Question: I am working on an in memory database completely written in Java. We have an input source which feeds the system with the data, this is the Extraction/Load phase. While running this I noticed the JVM was hanging, the underlying cause was Full GC's getting triggered. The application was then freezing, followed by an OutOfMemory error (GC Overhead Limit Exceeded)
Inspecting the GC logs revealed a lot of garbage collections both young and old.
- - -
1.7.0_13-b20 (64 bit)
- - - - - - - - -
> 0.666: [GC
Desired survivor size 178913280 bytes, new threshold 7 (max 15)
[PSYoungGen: 524289K->4431K(30583488K)] 524289K->4503K(100488576K), <PHONE> secs] [Times: user=0.03 sys=0.00, real=0.01 secs] 0.671: [Full GC (System) [PSYoungGen: 4431K->0K(30583488K)] [ParOldGen: 72K->4096K(69905088K)] 4503K->4096K(100488576K) [PSPermGen: 8852K->8847K(21248K)], <PHONE> secs] [Times: user=0.08 sys=0.00, real=0.09 secs] 12.306: [GC
Desired survivor size 178913280 bytes, new threshold 7 (max 15)
[PSYoungGen: 26214464K->389676K(30583488K)] 26218560K->393868K(100488576K), <PHONE> secs] [Times: user=0.69 sys=0.69, real=0.19 secs] 19.845: [GC
Desired survivor size 178913280 bytes, new threshold 7 (max 15)
[PSYoungGen: 26604140K->4369012K(30583488K)] 26608334K->4539738K(100488576K), 2.<PHONE> secs] [Times: user=12.67 sys=10.64, real=2.07 secs] 31.930: [GC
Desired survivor size 178913280 bytes, new threshold 7 (max 15)
[PSYoungGen: 30583476K->4368998K(30583488K)] 30764447K->5793376K(100488576K), 2.<PHONE> secs] [Times: user=14.32 sys=12.07, real=2.43 secs] 43.950: [GC
Desired survivor size 178913280 bytes, new threshold 7 (max 15)
[PSYoungGen: 30583462K->4369018K(30583488K)] 32008283K->10474103K(100488576K), 3.<PHONE> secs] [Times: user=31.76 sys=10.64, real=3.09 secs] 57.851: [GC
Desired survivor size -954466304 bytes, new threshold 6 (max 15)
[PSYoungGen: 30583482K->4369011K(16019904K)] 36688571K->19053916K(85924992K), 5.<PHONE> secs] [Times: user=45.58 sys=21.95, real=5.06 secs] 67.849: [GC
Desired survivor size -954466304 bytes, new threshold 5 (max 15)
[PSYoungGen: 16019891K->7854065K(23301696K)] 30706222K->22540396K(93206784K), <PHONE> secs] [Times: user=35.38 sys=0.00, real=1.96 secs] 74.940: [GC
Desired survivor size -954466304 bytes, new threshold 4 (max 15)
[PSYoungGen: 19504945K->11650800K(23301696K)] 34191281K->27450594K(93206784K), 3.<PHONE> secs] [Times: user=54.41 sys=1.51, real=3.21 secs] 83.683: [GC
Desired survivor size -954466304 bytes, new threshold 3 (max 15)
[PSYoungGen: 23301680K->11650785K(23301696K)] 39101518K->32434323K(93206784K), 4.<PHONE> secs] [Times: user=65.82 sys=10.30, real=4.81 secs] 93.647: [GC
Desired survivor size -954466304 bytes, new threshold 2 (max 15)
[PSYoungGen: 23301665K->10083445K(23301696K)] 44085203K->35191108K(93206784K), 3.<PHONE> secs] [Times: user=54.77 sys=8.02, real=3.95 secs] 102.406: [GC
Desired survivor size -954466304 bytes, new threshold 1 (max 15)
[PSYoungGen: 21734325K->10417779K(23301696K)] 46841988K->39667600K(93206784K), 4.<PHONE> secs] [Times: user=63.29 sys=9.50, real=4.70 secs] 112.109: [GC
Desired survivor size -954466304 bytes, new threshold 1 (max 15)
[PSYoungGen: 22068659K->5501380K(23301696K)] 51318480K->45289996K(93206784K), 5.<PHONE> secs] [Times: user=51.39 sys=23.81, real=5.65 secs] 122.858: [GC
Desired survivor size -954466304 bytes, new threshold 1 (max 15)
[PSYoungGen: 17152260K->5829244K(23301696K)] 56941300K->51036174K(93206784K), 3.<PHONE> secs] [Times: user=47.49 sys=11.48, real=3.93 secs] 132.599: [GC
Desired survivor size -954466304 bytes, new threshold 1 (max 15)
[PSYoungGen: 17480124K->4411050K(23301696K)] 62703442K->55124929K(93206784K), 3.<PHONE> secs] [Times: user=35.46 sys=10.86, real=3.27 secs] 141.869: [GC
Desired survivor size -954466304 bytes, new threshold 1 (max 15)
[PSYoungGen: 16061930K->5983419K(23301696K)] 66775809K->61080627K(93206784K), 3.<PHONE> secs] [Times: user=38.39 sys=9.45, real=3.17 secs] 149.996: [GC
Desired survivor size -954466304 bytes, new threshold 1 (max 15)
[PSYoungGen: 17634299K->5335607K(23301696K)] 72731507K->65656597K(93206784K), 4.<PHONE> secs] [Times: user=55.41 sys=12.67, real=4.48 secs] 154.473: [Full GC [PSYoungGen: 5335607K->0K(23301696K)] [ParOldGen: 60320990K->29187977K(69905088K)] 65656597K->29187977K(93206784K) [PSPermGen: 53148K->53088K(106560K)], 55.<PHONE> secs] [Times: user=518.19 sys=3.43, real=55.61 secs] 210.083: [GC
Desired survivor size -954466304 bytes, new threshold 1 (max 15)
[PSYoungGen: 1942K->96K(23301696K)] 29189919K->29188073K(93206784K), <PHONE> secs] [Times: user=0.50 sys=0.00, real=0.05 secs] 210.134: [Full GC [PSYoungGen: 96K->0K(23301696K)] [ParOldGen: 29187977K->29187816K(69905088K)] 29188073K->29187816K(93206784K) [PSPermGen: 53088K->53087K(106624K)], 15.<PHONE> secs] [Times: user=236.31 sys=0.19, real=15.51 secs] 239.525: [GC
Desired survivor size -954466304 bytes, new threshold 1 (max 15)
[PSYoungGen: 11650880K->4622965K(23301696K)] 40838696K->33810782K(93206784K), <PHONE> secs] [Times: user=23.01 sys=0.00, real=1.27 secs] 248.572: [GC
Desired survivor size -954466304 bytes, new threshold 1 (max 15)
[PSYoungGen: 16273845K->4009690K(23301696K)] 45461663K->37894227K(93206784K), 2.<PHONE> secs] [Times: user=41.84 sys=0.00, real=2.33 secs] 256.854: [GC
Desired survivor size -954466304 bytes, new threshold 1 (max 15)
[PSYoungGen: 15660570K->5707092K(23301696K)] 49545113K->43643553K(93206784K), 2.<PHONE> secs] [Times: user=46.05 sys=0.00, real=2.56 secs] 265.471: [GC
Desired survivor size -954466304 bytes, new threshold 1 (max 15)
[PSYoungGen: 17357972K->4996932K(23301696K)] 55294440K->48690372K(93206784K), 2.<PHONE> secs] [Times: user=52.21 sys=0.00, real=2.89 secs] 275.795: [GC
Desired survivor size -954466304 bytes, new threshold 1 (max 15)
[PSYoungGen: 16647812K->3781542K(23301696K)] 60342280K->52491436K(93206784K), 2.<PHONE> secs] [Times: user=47.18 sys=0.00, real=2.63 secs] 284.083: [GC
Desired survivor size -954466304 bytes, new threshold 1 (max 15)
[PSYoungGen: 15432422K->5815192K(23301696K)] 64142316K->58360954K(93206784K), 2.<PHONE> secs] [Times: user=42.68 sys=0.00, real=2.37 secs] 291.659: [GC
Desired survivor size -954466304 bytes, new threshold 1 (max 15)
[PSYoungGen: 17466072K->5357588K(23301696K)] 70011840K->63780322K(93206784K), 3.<PHONE> secs] [Times: user=54.20 sys=0.00, real=3.01 secs] 299.322: [GC
Desired survivor size -<PHONE> bytes, new threshold 2 (max 15)
[PSYoungGen: 17008468K->6341939K(23301696K)] 75431206K->70078817K(93206784K), 4.<PHONE> secs] [Times: user=65.35 sys=5.13, real=4.20 secs] 303.523: [Full GC [PSYoungGen: 6341939K->0K(23301696K)] [ParOldGen: 63736877K->38098305K(69905088K)] 70078817K->38098305K(93206784K) [PSPermGen: 53125K->53125K(103360K)], 41.<PHONE> secs]
As you can notice at 57.851 seconds in the log above, we have a negative Desired survivor size, I am not sure why this is so?
Does this look like a memory leak?
Any help would be greatly appreciated. Also I am attaching a snapshot of visualvm for the heap

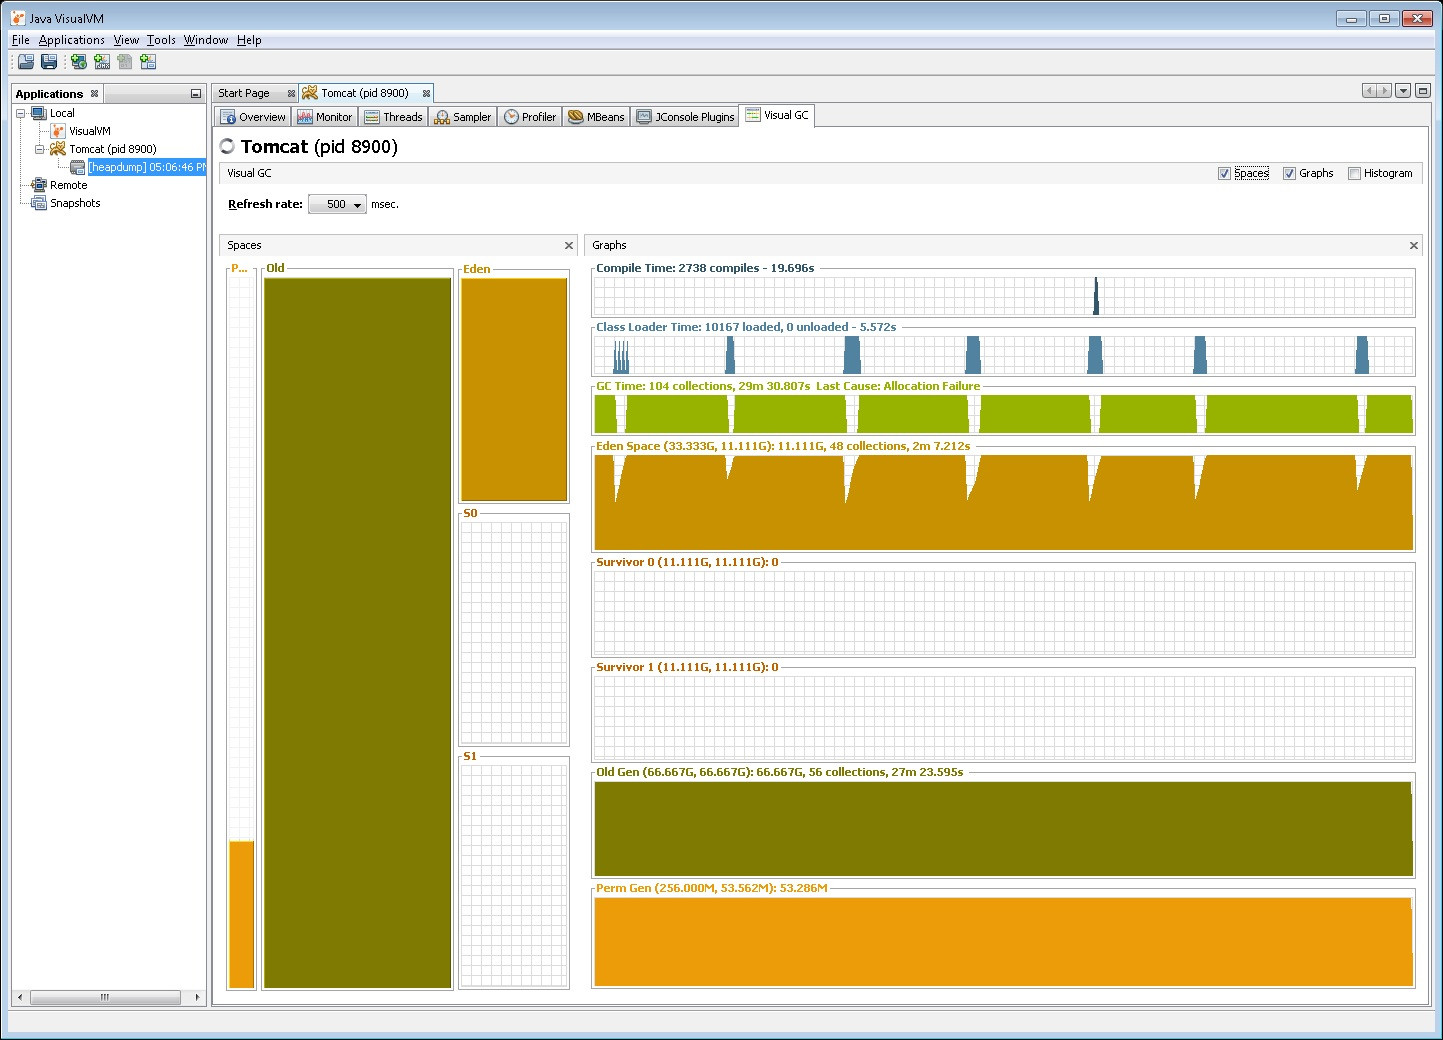
Answer: Yes, you problem appears to be that you just have too many live Objects.
"GC Overhead Limit Exceeded" means GC ran, took a long time and freed very little.
there are some knobs you can tweak to control the tresholds that controls that, but those will not help you to improve the performance.
I encountered the exact same problem when creating a memory intensive simulation (also 100 - 120GB max heap).
My solution was to move away from Objects to store the data, and keep everything inside a primitive int[].
that worked ended up turning into a new open source project called <URL>, which supports some primitive data structures.
Banana actually is basing the data structures on it's own memory management, you get fully dynamic data structures without the overhead of objects.
Go ahead and read the project wiki, it documents how things are working and got sample code and benchmarks.